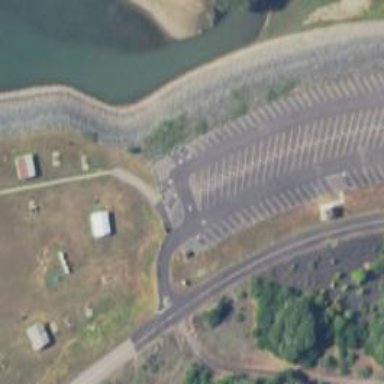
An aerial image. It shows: Parking space.